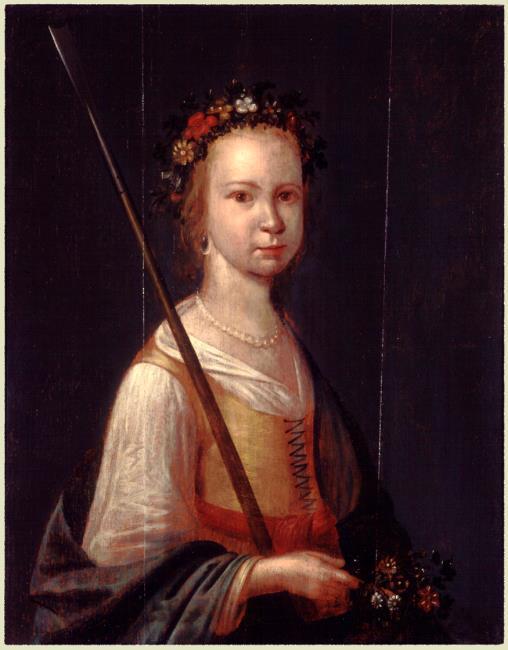
Title: Portret van een meisje als herderin
Artist: Anoniem (Noordelijke Nederlanden (historische regio))
Earliest date: 1650
Latest date: 1700
Genre: painting
Keywords: girl's portrait, portrait history, half-length, head to the right, body facing right, facing front, wreath (headdress), pendant earring, pearl necklace, flowers in the hand, shepherd's crook, mantle